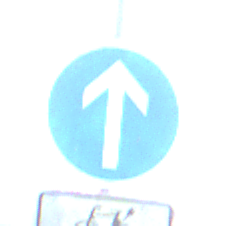
Verkehrszeichen: VorgeschriebeneFahrtrichtungGeradeaus
Zusatzzeichen unten: EinspurigeFahrzeugeFrei6
Umgebung: Outdoor, Special
Tageszeit: MorningAfternoon
Wetter: Clear
Licht: Natural
Jahreszeit: NotSpecified
Kontrast: HighContrast